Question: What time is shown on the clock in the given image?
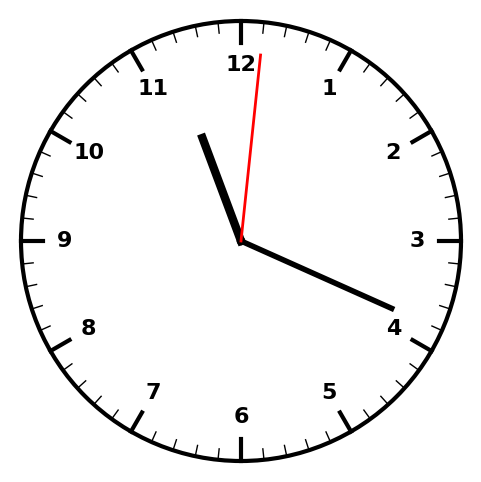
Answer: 11:19:01